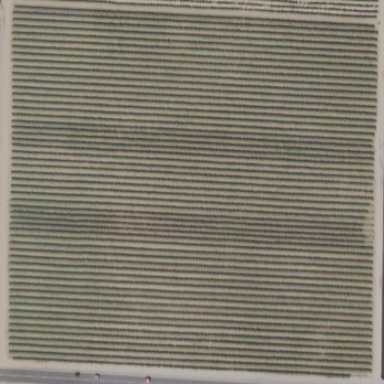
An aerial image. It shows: Vineyard with grape crops.